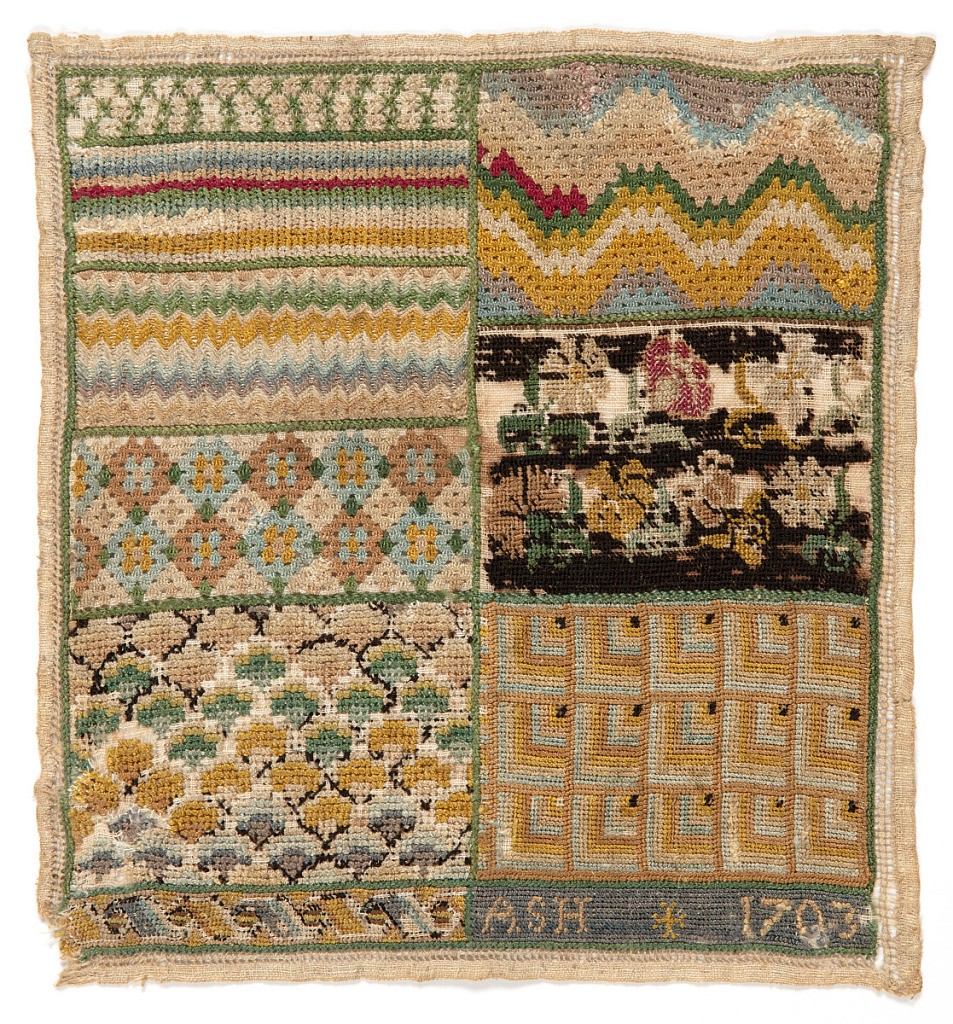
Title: Sampler
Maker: Unknown
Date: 1703
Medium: silk, linen Technique: embroidered
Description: Small square sampler with dense stitching in geometric patterns including stripes, chevrons, zigzags, and interlocking diamonds. Inscription: ASH and 1703.